Question: I am trying to load data from a csv to a SQL server database using an Azure pipeline copy data operator.It throws following error during trigger the pipeline.
In CSV file i have one date column (StatusDate) with null values when i am importing data in MS-SQL Data base table is having StatusDate is a date time column.
Error msg[: "Operation on target Copy data1 failed: Failure happened on 'Source' side. 'Type=Microsoft.DataTransfer.Common.Shared.HybridDeliveryException,Message=A database operation failed. Please search error to get more details.,Source=Microsoft.DataTransfer.ClientLibrary,''Type=Microsoft.Azure.Data.Governance.Plugins.Core.TypeConversionException,Message=exception occurred when converting data from column name 'StatusDate', type 'String', value 'null' to type 'DateTime': The string was not recognized as a valid DateTime. There is an unknown word starting at index 0.,Source=Microsoft.DataTransfer.ClientLibrary,''Type=System.FormatException,Message=The string was not recognized as a valid DateTime. There is an unknown word starting at index 0.,Source=mscorlib,'"
Destination Table Structure:
'''
create table RepsNoLongerInDiscovery(
<URL> ,
<URL> ,
<URL> ,
<URL> ,
<URL> ,
<URL> ,
[StatusDate] [datetime] )
'''
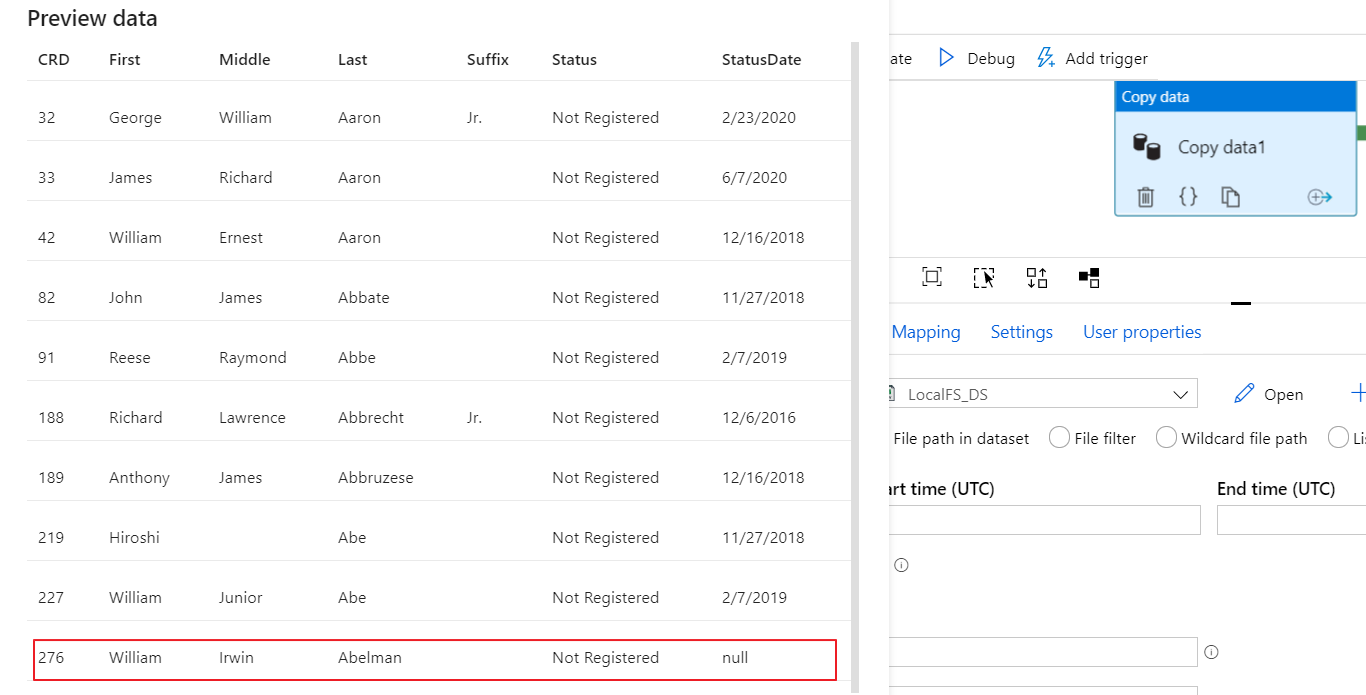
Answer: I tested with copy active and it works well.
My dataset:
<URL>
Bellow is my Source:
<URL>
'DateTime':
<URL>
Then run the pipeline and check the data in Sink table:
<URL>
Hope this helps.